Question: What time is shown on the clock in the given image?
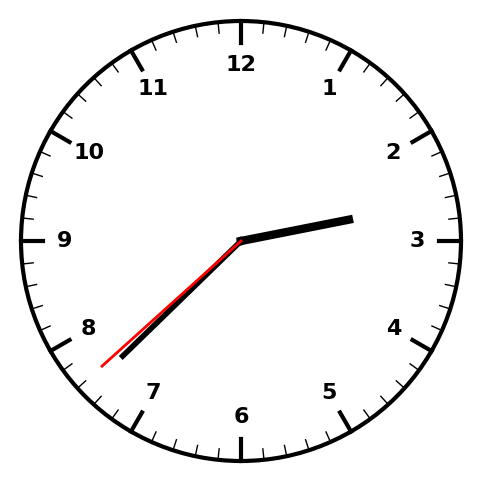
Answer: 02:37:38